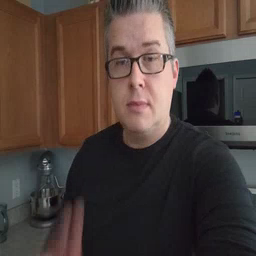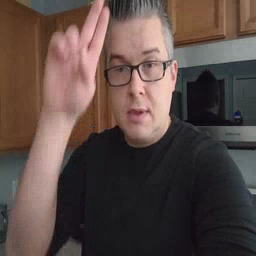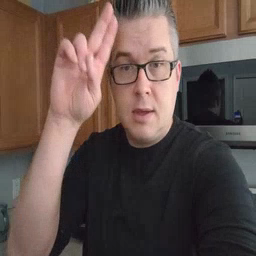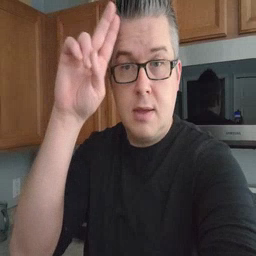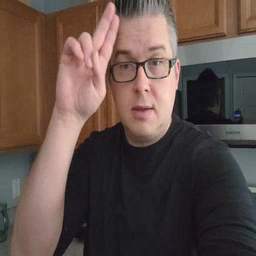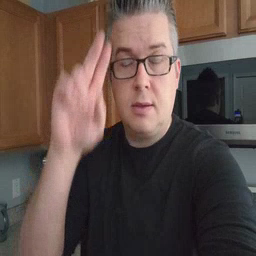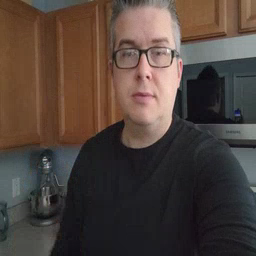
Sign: uncle